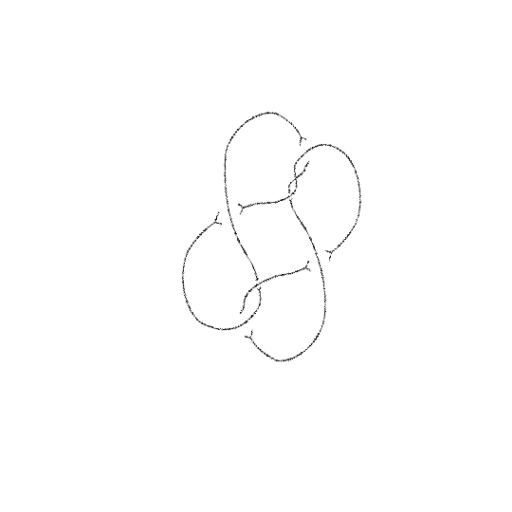
Crossing number: 7